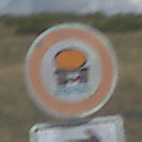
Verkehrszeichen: VerbotFahrzeugeWassergefaehrdenderLadung
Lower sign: RichtungsangabeDurchPfeile5
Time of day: Midday
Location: Outdoor (Nature)
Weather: PartlyCloudy
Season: NotSpecified
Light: Natural